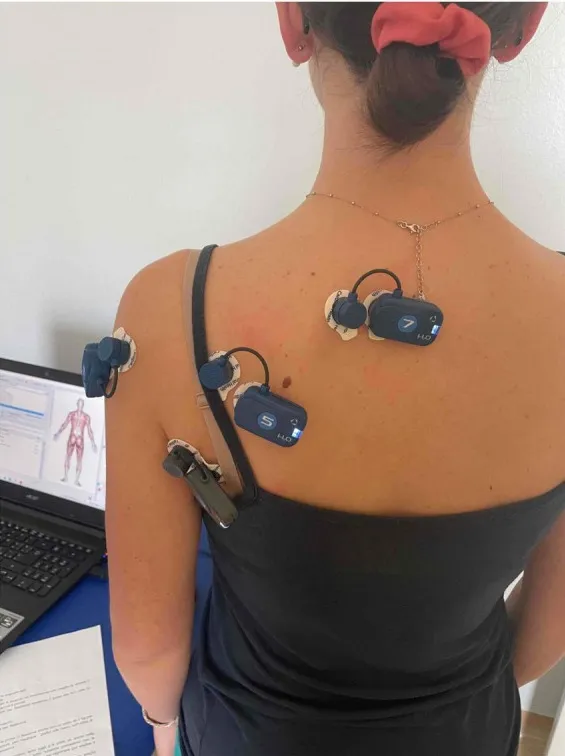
Example of positioning of the electromyographic probes (photograph obtained with the consent of the portrayed subject).
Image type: medical_photograph (skin_photograph)